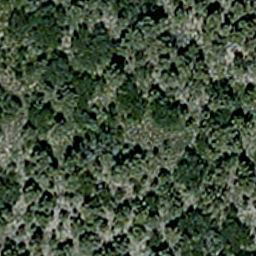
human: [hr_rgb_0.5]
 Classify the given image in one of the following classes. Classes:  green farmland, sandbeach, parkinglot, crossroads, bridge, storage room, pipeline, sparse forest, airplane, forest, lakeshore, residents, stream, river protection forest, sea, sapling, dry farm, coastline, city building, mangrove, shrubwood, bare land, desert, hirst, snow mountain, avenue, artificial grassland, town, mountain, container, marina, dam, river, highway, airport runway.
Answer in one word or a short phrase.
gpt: sparse forest